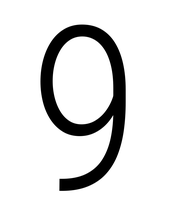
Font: Roboto_Condensed_Light